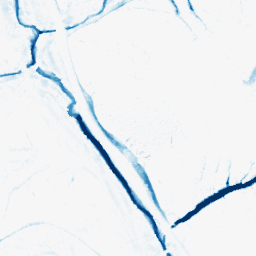
Category: morphological
Decomposition family: morphological_ellipse
Decomposition parameters: operation: closing
width: 10
height: 10
Upsampling method: bspline
Upsampling parameters: scale: 8
Upsampling scale: 8